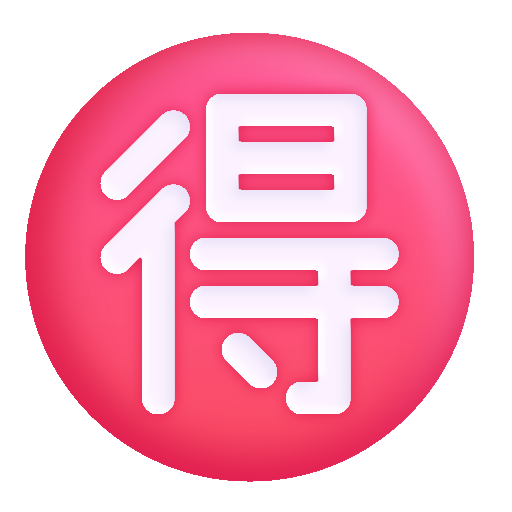
japanese bargain button color